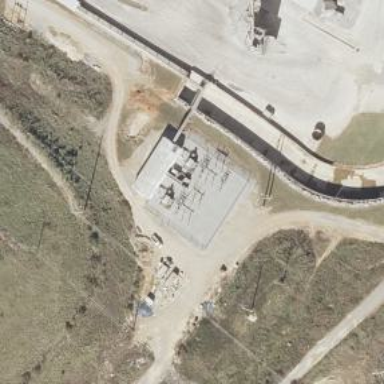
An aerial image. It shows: Industrial power substation surrounded by fence.